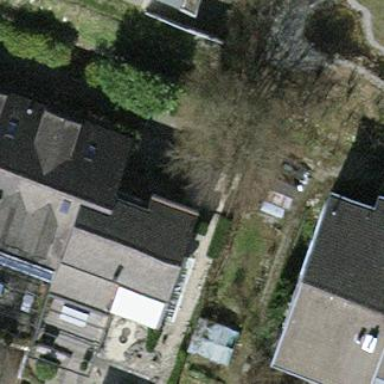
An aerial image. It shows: Terrace building.